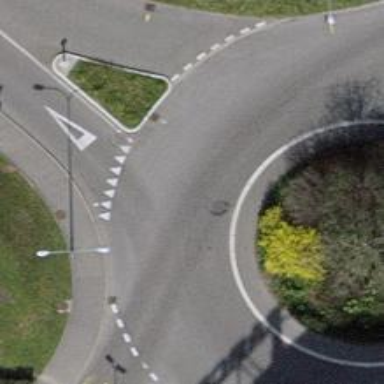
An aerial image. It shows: Primary highway with asphalt surface leading to roundabout.